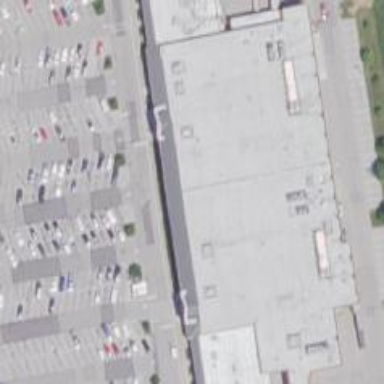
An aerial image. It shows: Supermarket.